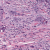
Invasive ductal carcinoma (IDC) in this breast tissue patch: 1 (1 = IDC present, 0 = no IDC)